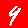
Digit: 9